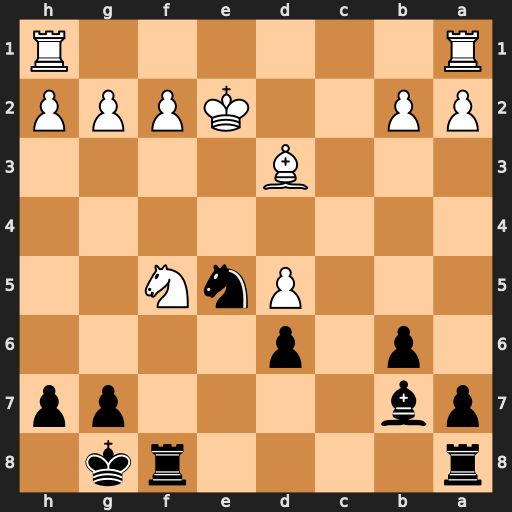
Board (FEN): r4rk1/pb4pp/1p1p4/3PnN2/8/3B4/PP2KPPP/R6R
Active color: b
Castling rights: -
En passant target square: -
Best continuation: Nxd3 Ne7+ Kf7